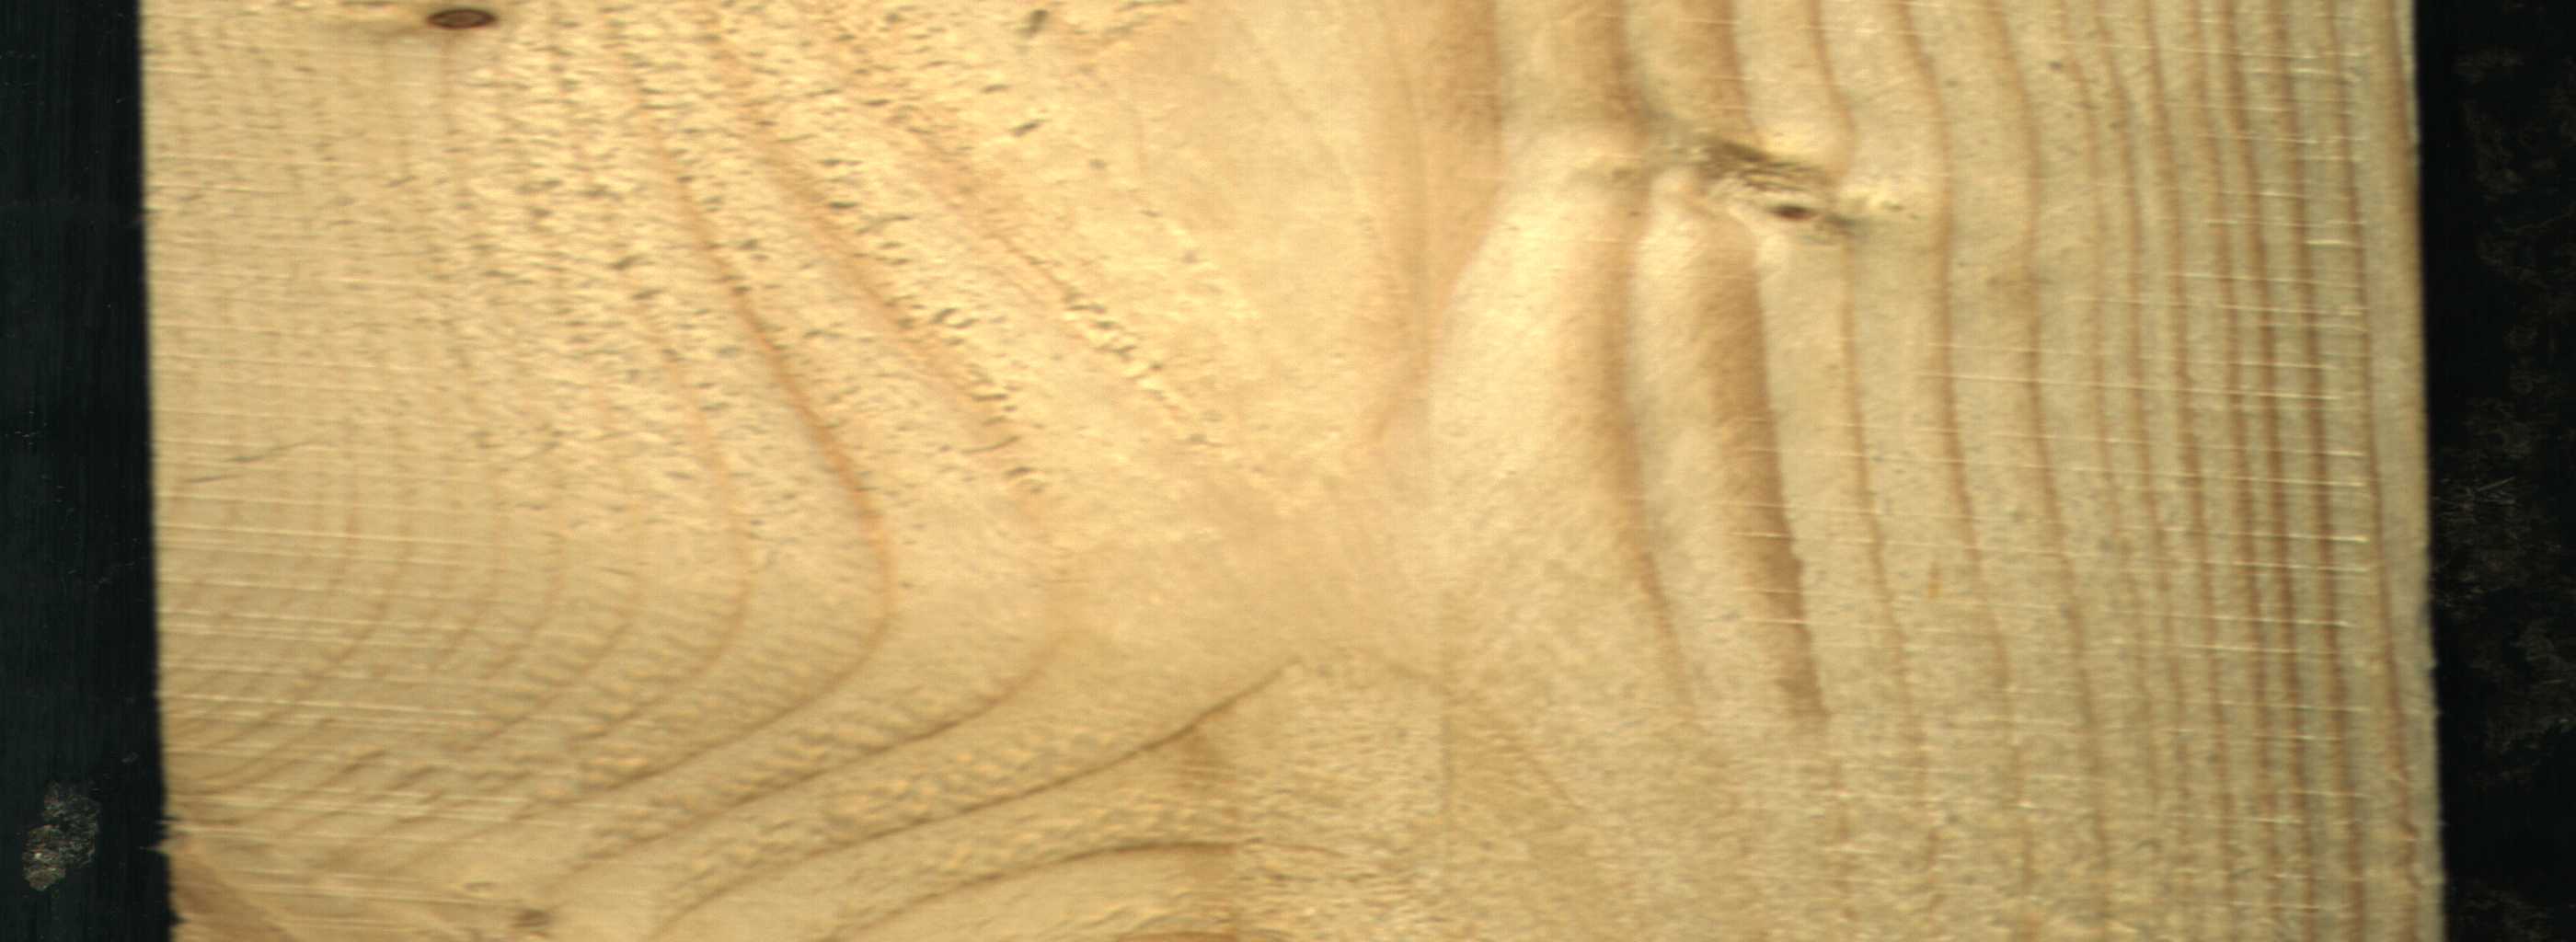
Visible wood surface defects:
Live_Knot
Live_Knot